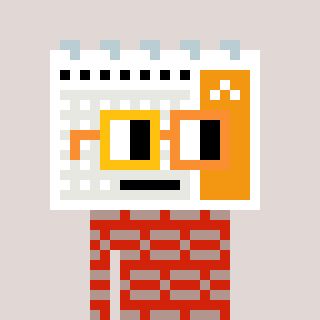
a pixel art character with square yellow and orange glasses, a calendar-shaped head and a red-colored body on a warm background